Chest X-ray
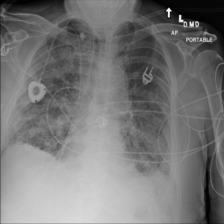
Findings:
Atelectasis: negative
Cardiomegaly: negative
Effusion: negative
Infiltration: negative
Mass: negative
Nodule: negative
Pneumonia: negative
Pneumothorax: negative
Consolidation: negative
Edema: negative
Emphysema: negative
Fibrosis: negative
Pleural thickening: negative
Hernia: negative